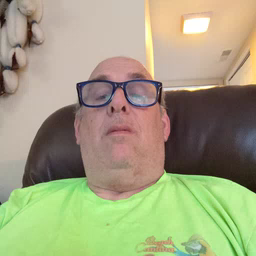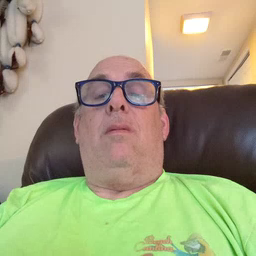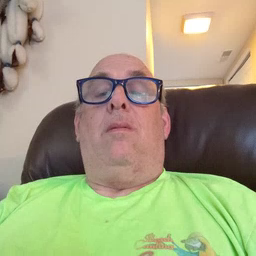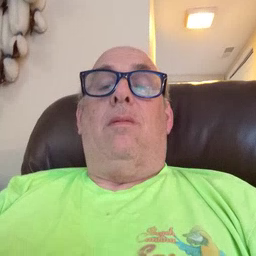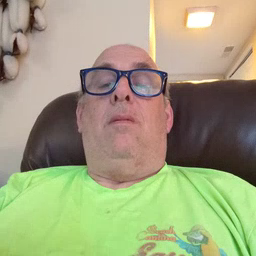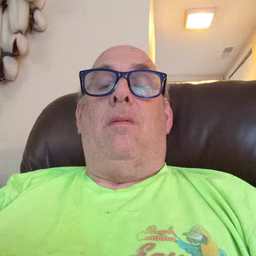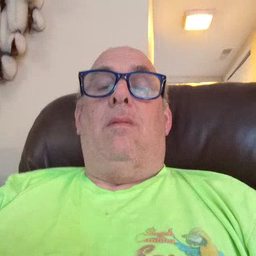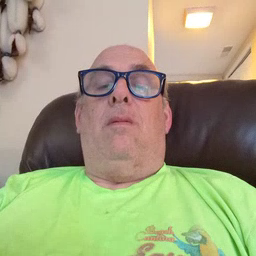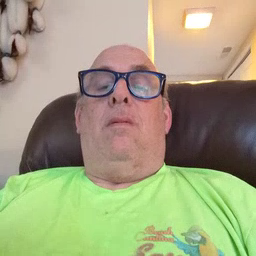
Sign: backyard